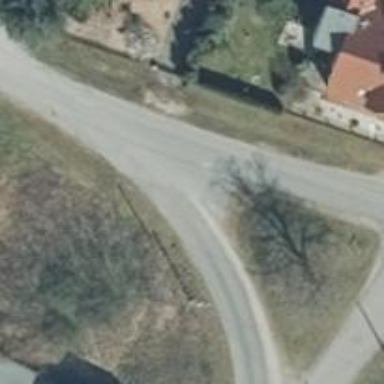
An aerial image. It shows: Smooth asphalt road in residential area.